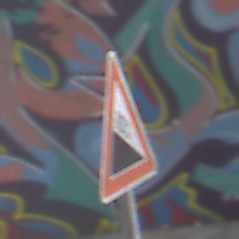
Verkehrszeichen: Gefaelle10
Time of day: Midday
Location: Roofed (Special)
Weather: Overcast
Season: NotSpecified
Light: Natural